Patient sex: M
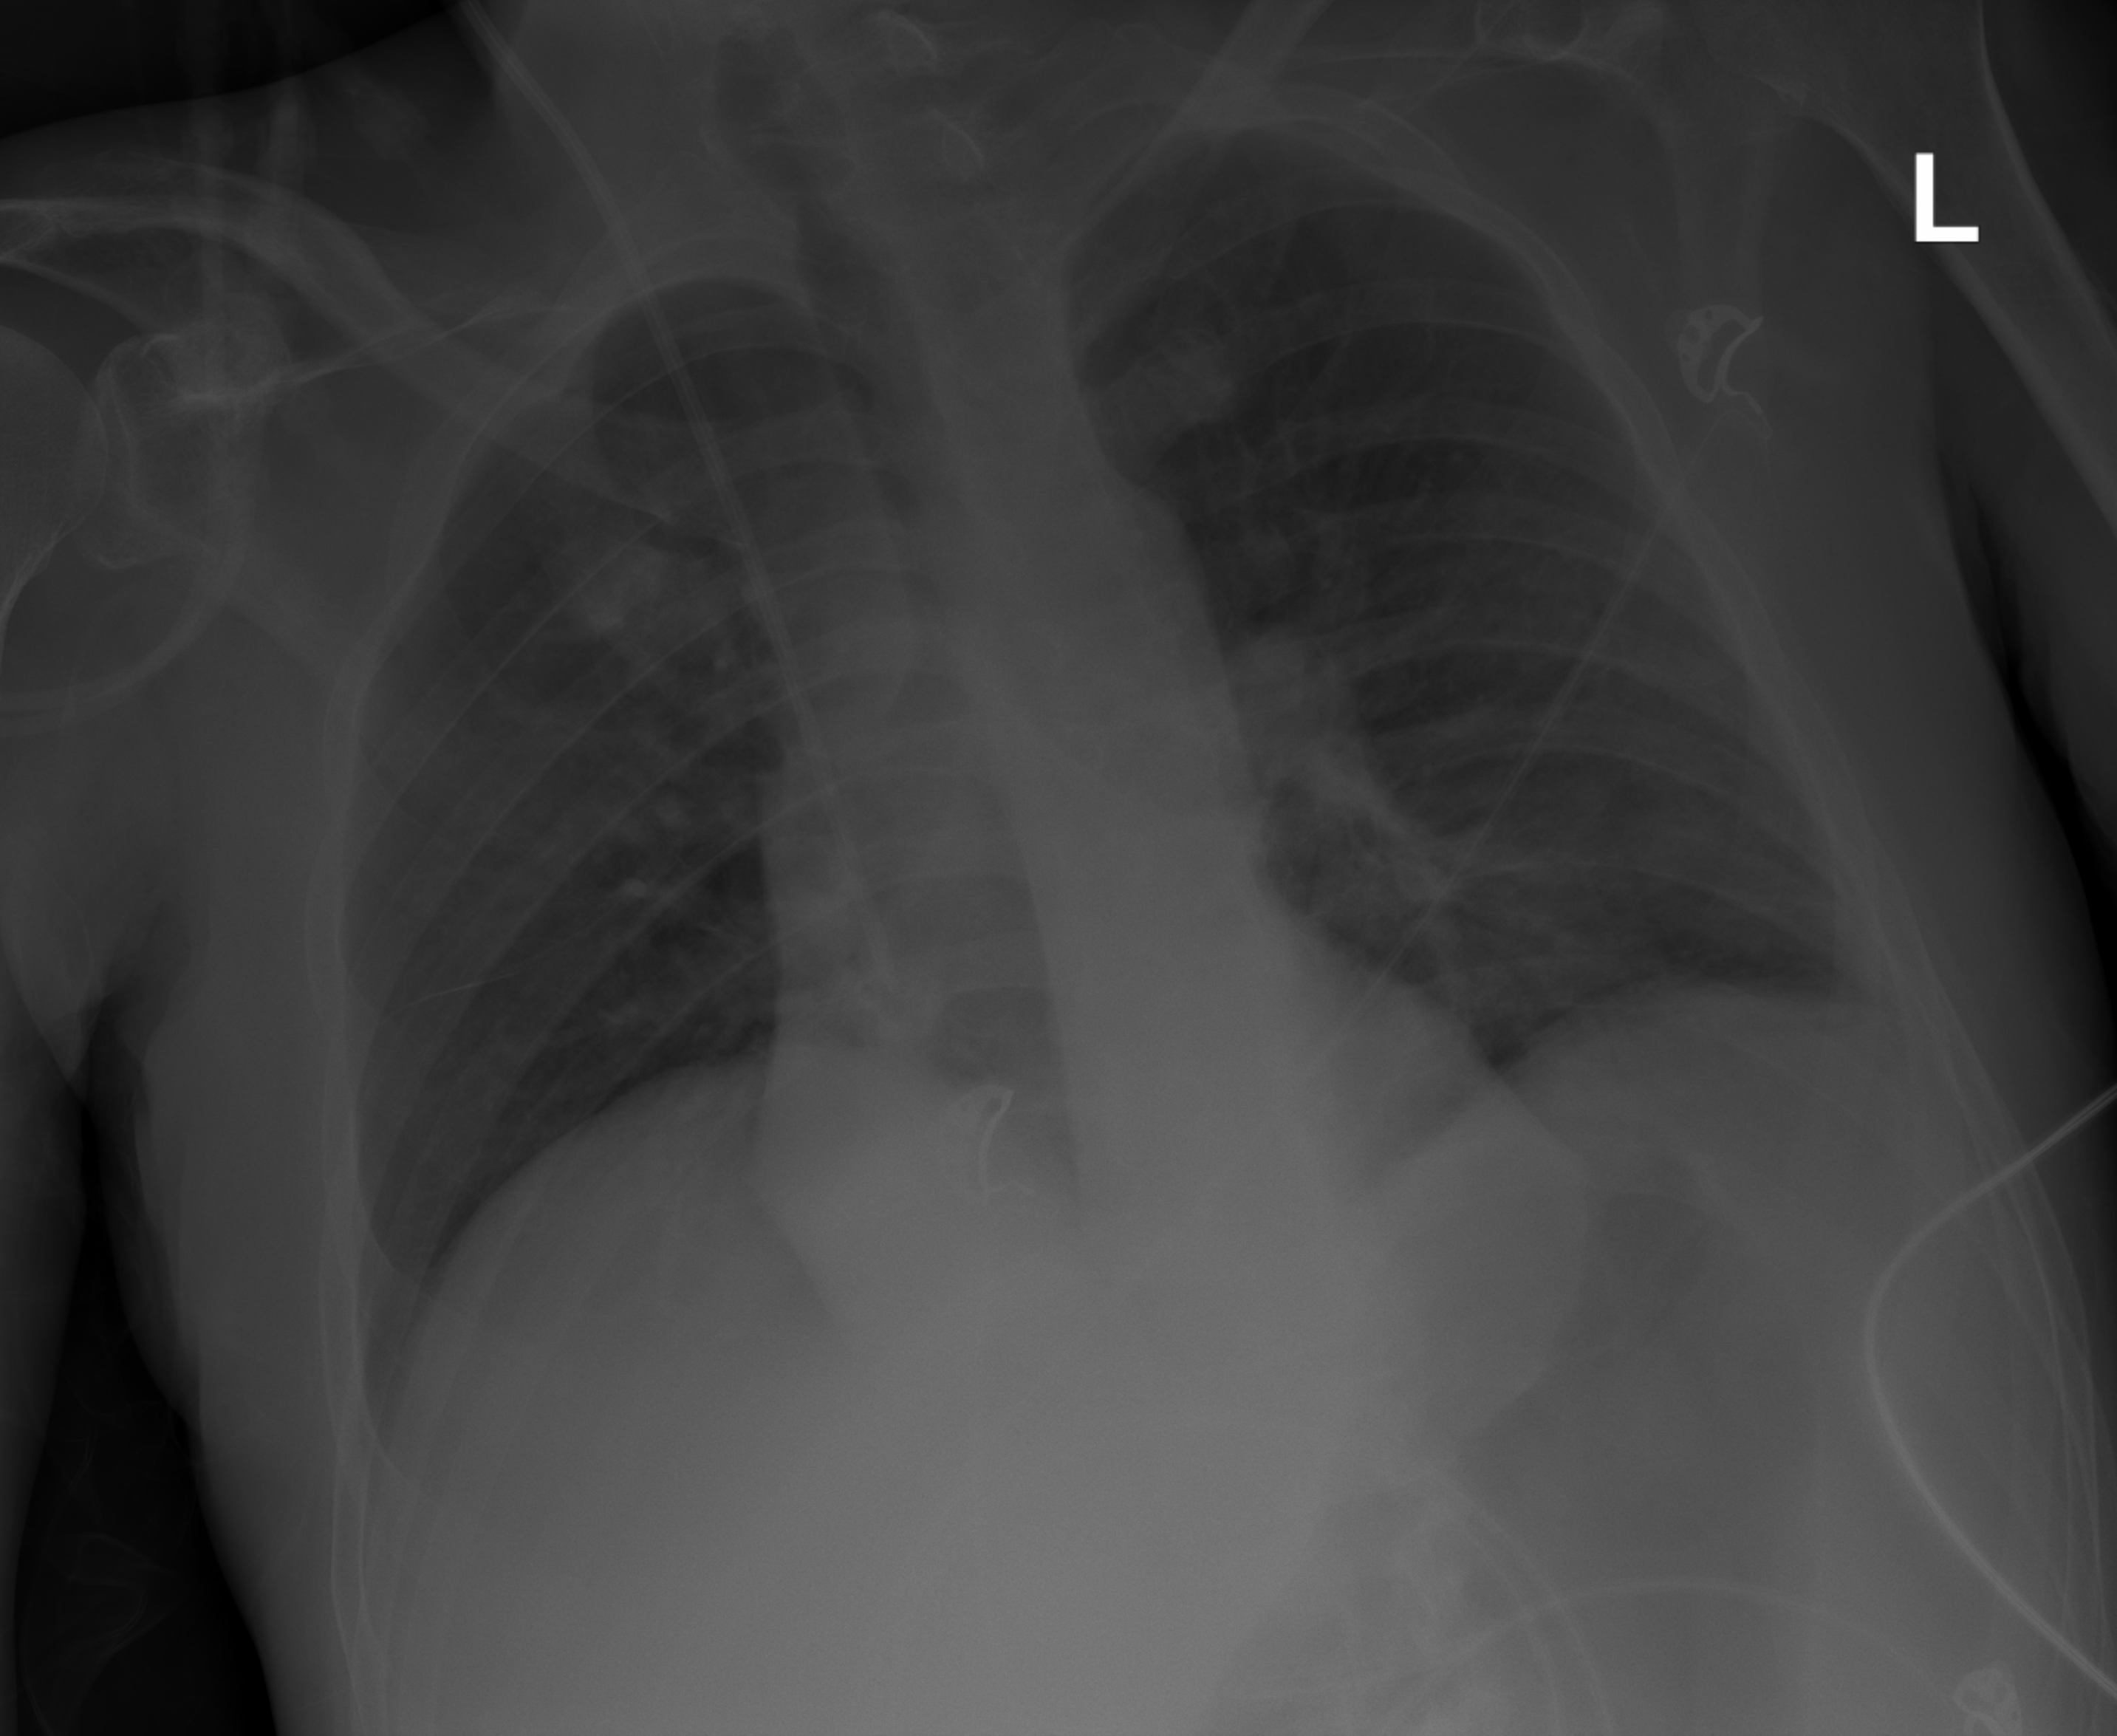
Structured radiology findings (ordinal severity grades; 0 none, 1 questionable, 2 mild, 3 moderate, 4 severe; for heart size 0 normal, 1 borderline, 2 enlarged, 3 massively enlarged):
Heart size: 0
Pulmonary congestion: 0
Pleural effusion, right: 0
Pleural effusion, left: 1
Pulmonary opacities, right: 0
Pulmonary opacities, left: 0
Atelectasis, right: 2
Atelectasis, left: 2